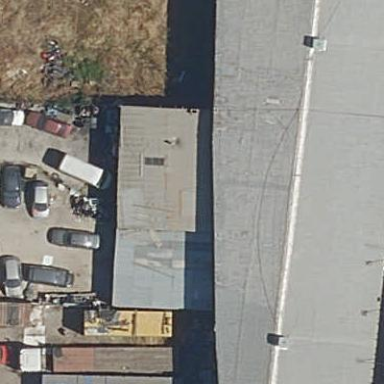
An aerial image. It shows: Industrial building.